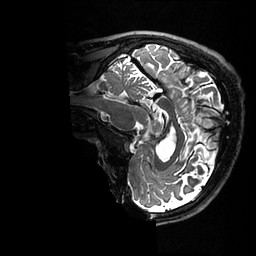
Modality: T2w
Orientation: sagittal
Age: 32
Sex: male
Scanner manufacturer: ge
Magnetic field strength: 3 T
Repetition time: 3.202 s
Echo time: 0.06696 s